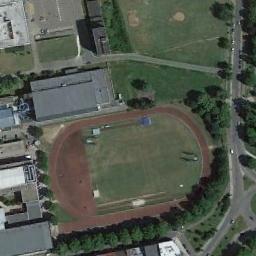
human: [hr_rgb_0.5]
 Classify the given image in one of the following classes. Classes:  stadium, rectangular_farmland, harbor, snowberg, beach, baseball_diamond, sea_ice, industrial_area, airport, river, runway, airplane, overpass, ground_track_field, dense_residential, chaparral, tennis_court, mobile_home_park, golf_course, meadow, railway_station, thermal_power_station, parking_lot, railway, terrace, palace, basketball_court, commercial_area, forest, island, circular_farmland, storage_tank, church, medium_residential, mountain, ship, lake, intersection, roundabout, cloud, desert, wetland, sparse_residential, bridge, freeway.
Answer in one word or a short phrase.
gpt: ground_track_field